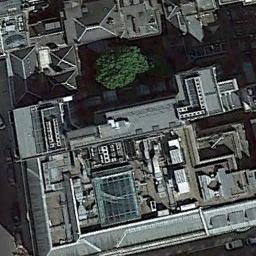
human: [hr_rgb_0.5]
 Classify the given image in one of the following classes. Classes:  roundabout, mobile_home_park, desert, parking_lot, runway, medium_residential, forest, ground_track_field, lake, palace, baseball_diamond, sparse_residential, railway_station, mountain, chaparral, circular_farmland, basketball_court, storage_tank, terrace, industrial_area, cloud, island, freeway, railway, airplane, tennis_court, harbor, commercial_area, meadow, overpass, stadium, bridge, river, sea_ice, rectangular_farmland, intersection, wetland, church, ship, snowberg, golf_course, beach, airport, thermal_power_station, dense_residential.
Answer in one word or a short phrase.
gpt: commercial_area